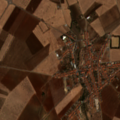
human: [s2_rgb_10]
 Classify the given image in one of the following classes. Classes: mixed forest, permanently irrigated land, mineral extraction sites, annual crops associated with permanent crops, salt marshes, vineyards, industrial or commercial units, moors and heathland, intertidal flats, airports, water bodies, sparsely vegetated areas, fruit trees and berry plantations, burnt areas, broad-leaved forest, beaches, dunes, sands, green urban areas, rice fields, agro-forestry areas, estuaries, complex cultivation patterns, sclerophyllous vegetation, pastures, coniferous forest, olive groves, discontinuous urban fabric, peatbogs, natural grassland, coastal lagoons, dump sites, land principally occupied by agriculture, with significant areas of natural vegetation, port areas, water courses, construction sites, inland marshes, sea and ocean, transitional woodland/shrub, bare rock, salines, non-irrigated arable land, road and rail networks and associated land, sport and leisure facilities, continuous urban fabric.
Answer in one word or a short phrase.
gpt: discontinuous urban fabric, non-irrigated arable land